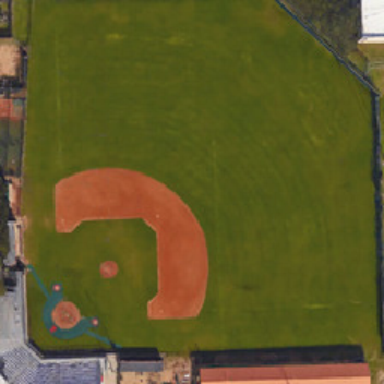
The fan shaped baseball field occupies a pentagonal field .